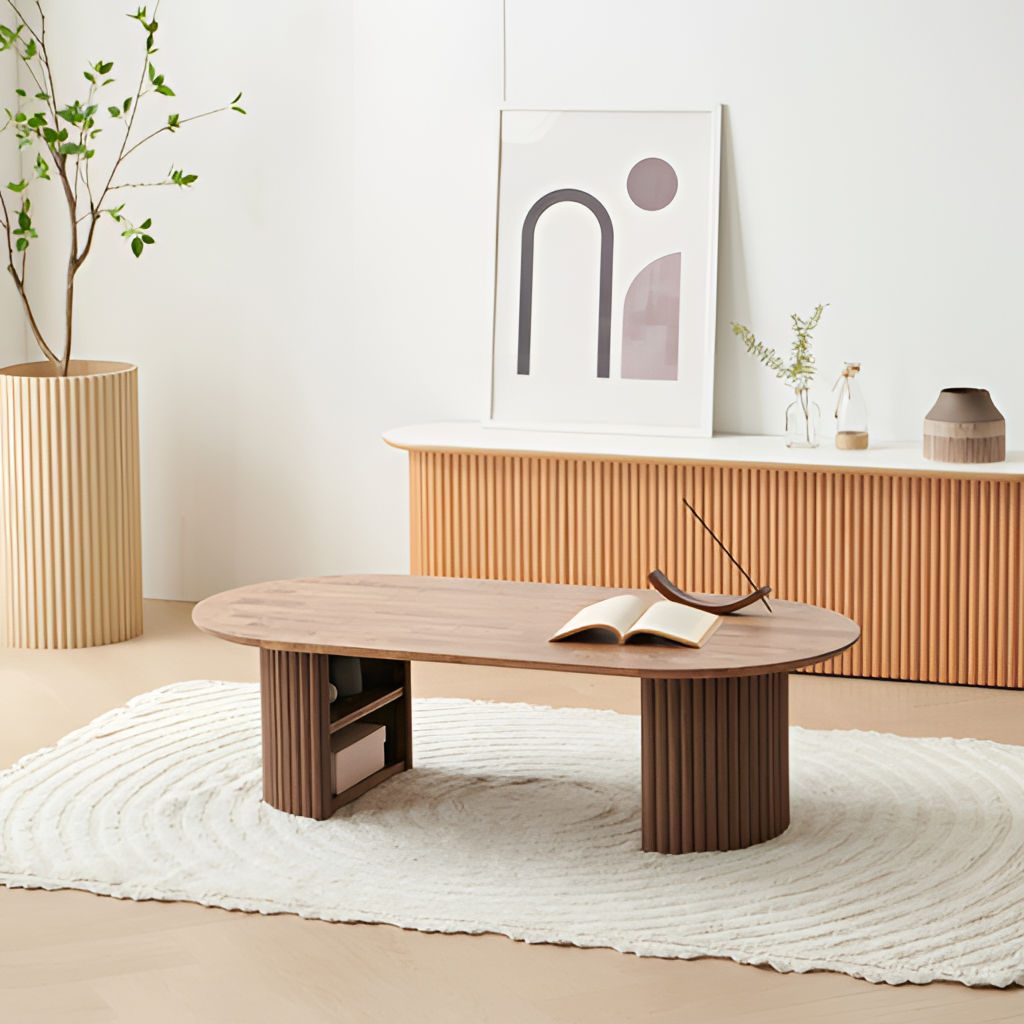
Living room, wood coffee table, paint wallpaper, with solid pattern, minimalist, beige wood flooring, with plank pattern